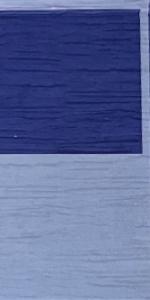
Label: Empty